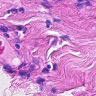
Metastatic tissue present: no